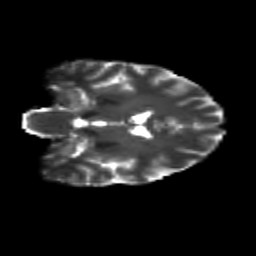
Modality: T2w
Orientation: coronal
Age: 27
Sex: male
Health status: healthy
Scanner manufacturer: siemens
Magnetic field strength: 3 T
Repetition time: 10.8 s
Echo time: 0.082 s